Field crop: tomato
Growth stage: 1
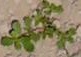
Species: portulaca